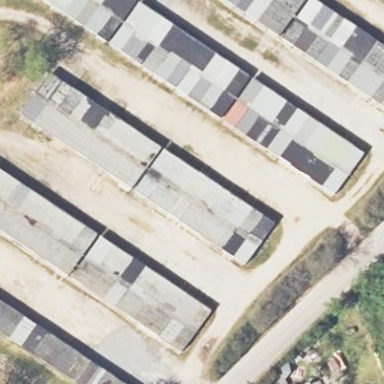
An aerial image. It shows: Row of garages with flat grey roofs.